Field crop: maize
Growth stage: 2
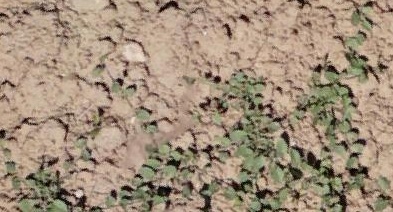
Species: convolvulus